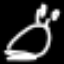
Label: frog